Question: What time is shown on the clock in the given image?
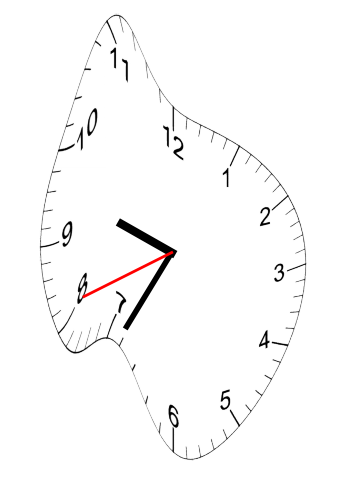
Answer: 09:34:41